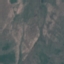
Label: HerbaceousVegetation